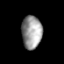
Tissue: prostate
Cell type: Myeloid cells
Senescence score: 0.3497
Nuclear area (px): 649
Mean DAPI intensity: 154.367